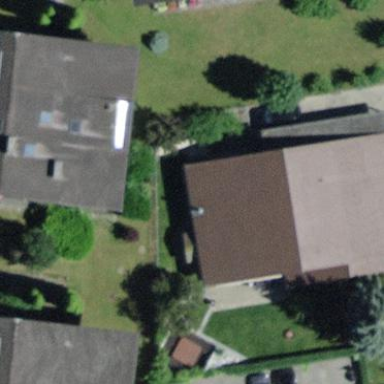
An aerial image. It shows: Residential building.